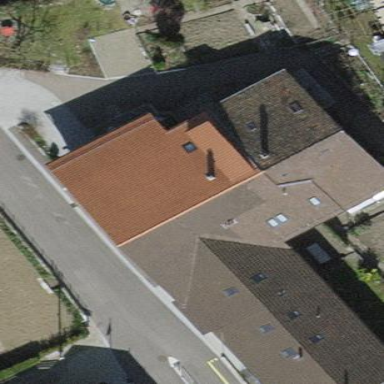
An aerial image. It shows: Detached building.